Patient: sex M, age 72
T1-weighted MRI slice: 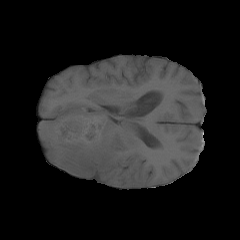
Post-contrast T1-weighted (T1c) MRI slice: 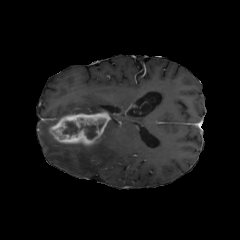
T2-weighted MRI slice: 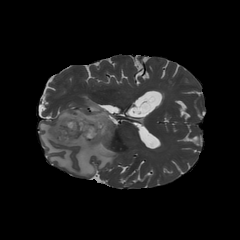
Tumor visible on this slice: yes
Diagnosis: Glioblastoma, IDH-wildtype
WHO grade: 4